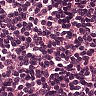
Metastatic tissue present: no